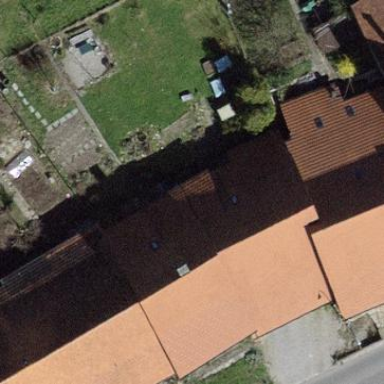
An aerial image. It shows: Building with tiled roof.